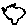
Label: cloud